Question: In R&D for <URL>, I started a simple project to grasp how to do more of the basic drawing "stuff" before getting ahead of myself.
Like my other question states, there's a lot of information out for SurfaceView threading and animation, but I feel for this application, that may be overkill. I'll be showing somewhere between 10 and perhaps hundreds of the final View on screen at once, and from what I gather about SurfaceView it's usually used as the main view of an Activity (game screen, etc).
This R&D app draws a few circles, and calculates the distance between the target (red lines) and the previous position (white lines):

My 'onDraw' is pretty straightforward, but I'm having quite a hard time figuring out how to implement a Thread or Handler, or any sort of non-UI loop to calculate the values between the target and the main circle.
I have a private static inner Thread that I thought would be easy, but no dice. The latest Frankencode:
'''
private static class DragThread extends Thread {
private DragTest view;
private boolean animate;
private float currentY, targetY, delta, inc;
public DragThread(View v){
view = (DragTest)v;
targetY = view.mTargetData.getY();
currentY = view.mMainData.getY();
}
public void run(){
while(Math.abs(currentY - targetY) >= 0){
view.mMainData.setY(currentY + 10f);
try {
Thread.sleep(1000);
} catch (InterruptedException e) {
}finally{
view.postInvalidate();
}
}
Log.e(TAG, "Loop finished");
}
}
'''
'mMainData' and 'mTargetData' are just POJOs holding the positional values of each circle, which my onDraw uses to update the position:
'''
mMainData = new CircleData(startXposition, startYposition, radius);
'''
...and retrieved using standard getters.
Essentially, I know I'll need to start the loop logic when I lift my finger, but I've gotten a few errors ranging from "Thread Already Started", to freezes and crashes. Handlers give me leak warnings... man. I'm spent.
Here's the 'onTouchEvent' for my view, with explanation of each event:
'''
@Override
public boolean onTouchEvent(MotionEvent event) {
int action = event.getAction();
if(action == MotionEvent.ACTION_DOWN){
// set some flags for drawing, update "hero" circle Y position
// based off event data
}else if(action == MotionEvent.ACTION_UP){
// reset flags that dictate ghost circle drawing, etc. and invalidate
// I think I need to start the loop here, but how?!
// new Thread().start()? Some sort of Handler? GAH!
}else if(action == MotionEvent.ACTION_MOVE){
// update mMainData Y position which is passed into onDraw, invalidate to reflect movement changes
}
return false;
}
'''
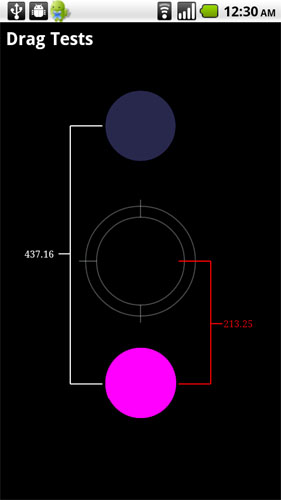
Answer: Based on <URL>, the solution was apparently staring me in the face, but I thought it was harder than it really is.
Final solution for the sample application in question is to have the view implement 'Runnable', set up a new animation 'Thread' when the user lifts their finger, and use a 'Scroller' to compute the offset.
'''
@Override
public boolean onTouchEvent(MotionEvent event) {
int action = event.getAction();
if(action == MotionEvent.ACTION_DOWN){
// ...
}else if(action == MotionEvent.ACTION_UP){
// ...
startAnimation();
return true;
}else if(action == MotionEvent.ACTION_MOVE){
// ...
}
return false;
}
public void run(){
int start = (int)mMainData.getY();
int end = (int)mTargetData.getY();
mScroller.startScroll(0, start, 0, -Math.round(mMainData.getY() - end), 500);
while(canAnimate()){
while(mScroller.computeScrollOffset()){
mMainData.setY(mScroller.getCurrY());
postInvalidate();
}
stopAnimation();
}
}
private void startAnimation(){
mThread = new Thread(this);
mThread.start();
}
private void stopAnimation(){
animate = false;
}
private boolean canAnimate(){
return animate == true;
}
'''